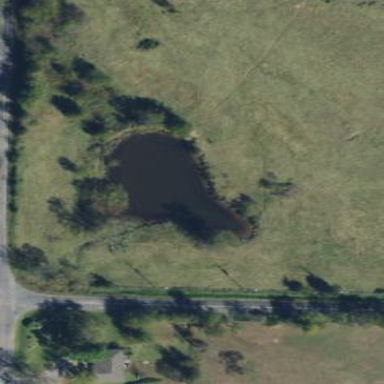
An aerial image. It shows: Pond surrounded by natural water.